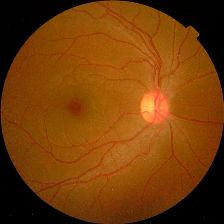
Diabetic retinopathy grade: No DR